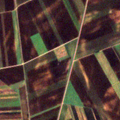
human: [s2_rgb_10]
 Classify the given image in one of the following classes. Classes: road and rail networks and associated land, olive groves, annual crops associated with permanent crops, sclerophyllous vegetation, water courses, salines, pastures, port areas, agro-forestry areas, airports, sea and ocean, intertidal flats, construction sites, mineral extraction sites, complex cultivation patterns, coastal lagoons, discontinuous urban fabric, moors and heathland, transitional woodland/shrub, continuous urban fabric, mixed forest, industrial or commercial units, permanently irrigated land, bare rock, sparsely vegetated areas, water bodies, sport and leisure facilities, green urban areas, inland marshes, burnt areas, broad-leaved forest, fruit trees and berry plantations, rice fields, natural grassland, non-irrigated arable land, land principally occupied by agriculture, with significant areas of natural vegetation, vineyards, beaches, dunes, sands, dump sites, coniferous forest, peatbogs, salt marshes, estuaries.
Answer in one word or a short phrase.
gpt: non-irrigated arable land